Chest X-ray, PA view. Patient: 71 years old, sex M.
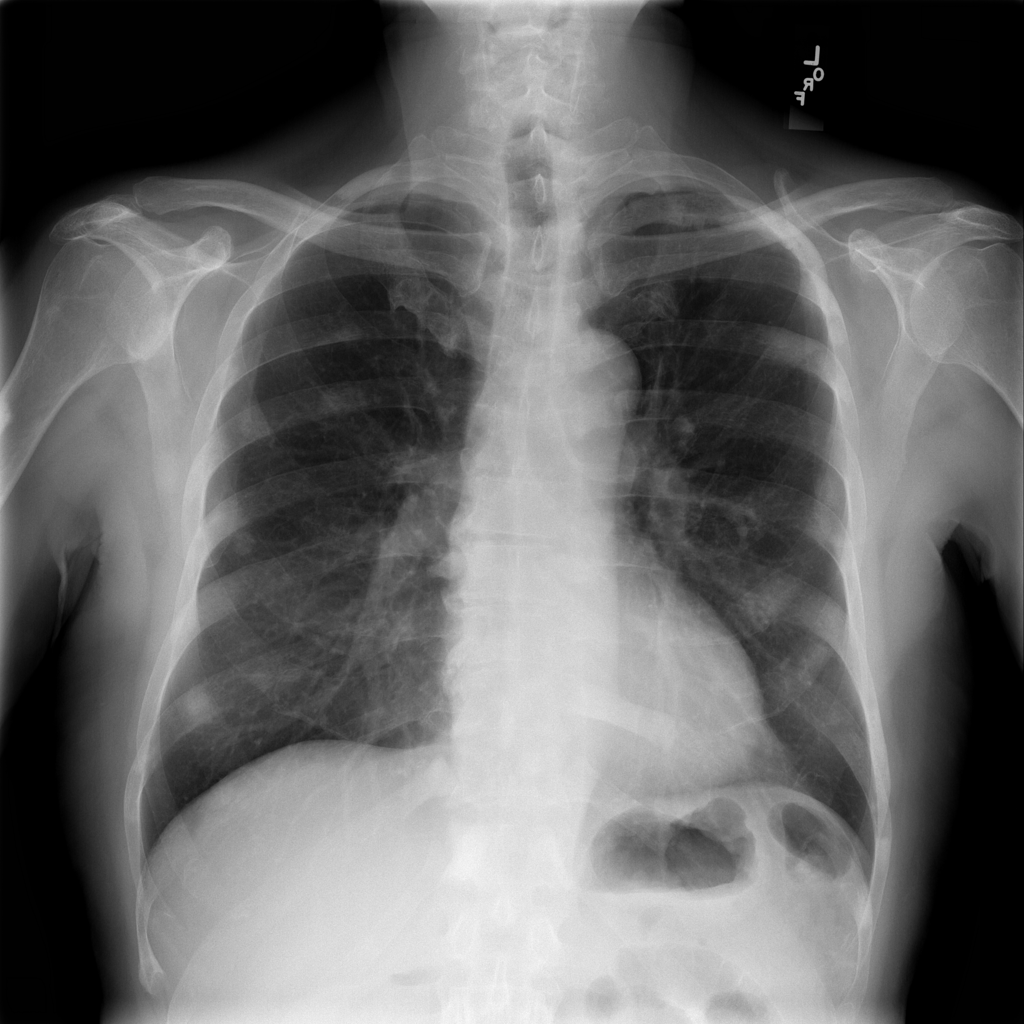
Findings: No Finding